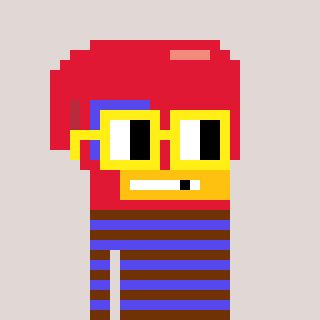
a pixel art character with square yellow glasses, a boxing glove-shaped head and a computerblue-colored body on a warm background